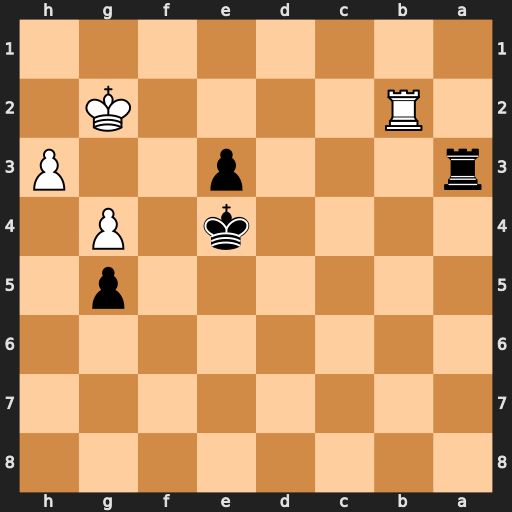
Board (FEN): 8/8/8/6p1/4k1P1/r3p2P/1R4K1/8
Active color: b
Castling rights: -
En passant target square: -
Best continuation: Ra1 Rb4+ Kd3